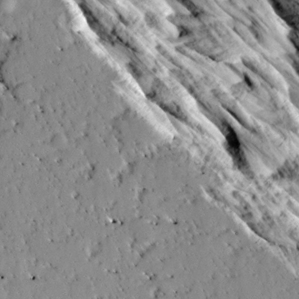
Label: non_frost